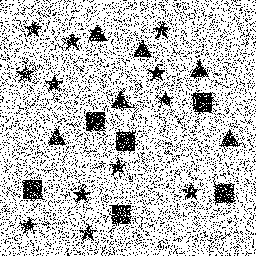
Squares: 6
Triangles: 6
Stars: 12
Total shapes: 24